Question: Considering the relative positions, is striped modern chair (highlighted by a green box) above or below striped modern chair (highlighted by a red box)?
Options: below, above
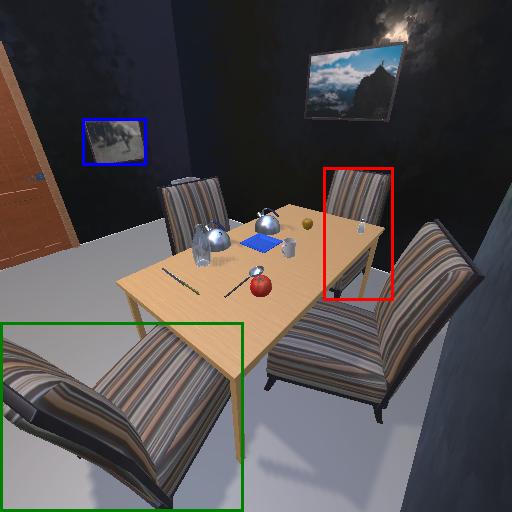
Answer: below